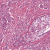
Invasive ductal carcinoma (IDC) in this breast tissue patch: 1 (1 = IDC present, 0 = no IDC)